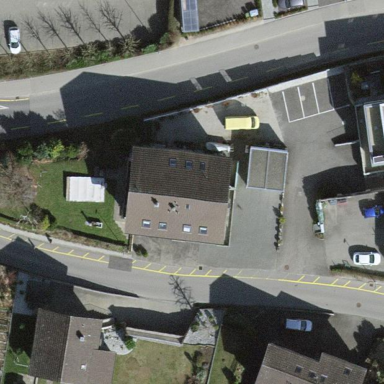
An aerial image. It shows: Building with half-hipped roof shape.